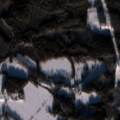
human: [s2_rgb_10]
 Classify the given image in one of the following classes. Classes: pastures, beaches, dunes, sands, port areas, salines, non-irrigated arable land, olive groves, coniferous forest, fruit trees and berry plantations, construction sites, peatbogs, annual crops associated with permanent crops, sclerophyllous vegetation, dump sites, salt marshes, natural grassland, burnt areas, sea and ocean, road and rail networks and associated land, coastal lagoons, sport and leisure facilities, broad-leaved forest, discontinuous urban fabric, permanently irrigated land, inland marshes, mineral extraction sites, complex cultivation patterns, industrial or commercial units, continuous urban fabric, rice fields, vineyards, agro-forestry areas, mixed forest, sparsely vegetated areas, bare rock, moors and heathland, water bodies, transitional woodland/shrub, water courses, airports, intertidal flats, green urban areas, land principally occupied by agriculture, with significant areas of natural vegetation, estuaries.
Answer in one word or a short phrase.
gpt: land principally occupied by agriculture, with significant areas of natural vegetation, coniferous forest, mixed forest, transitional woodland/shrub